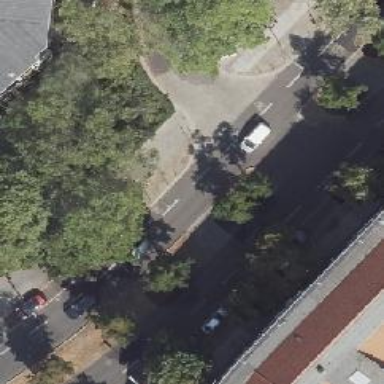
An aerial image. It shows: Footway located on traffic island.